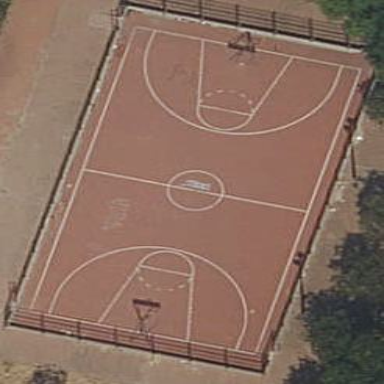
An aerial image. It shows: Basketball court located in leisure land pitch.